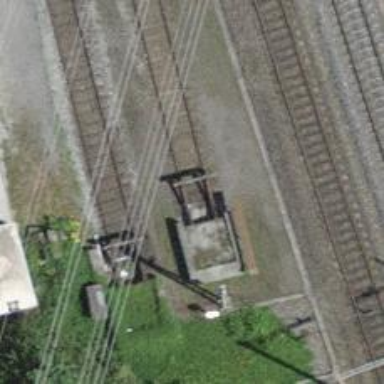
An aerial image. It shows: Railway buffer stop.